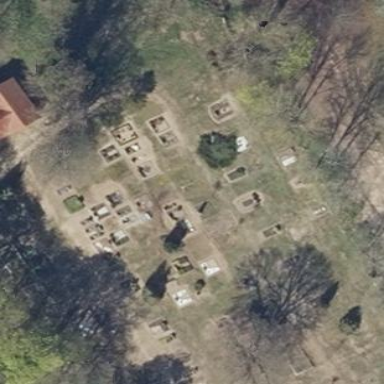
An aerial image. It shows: Cemetery.